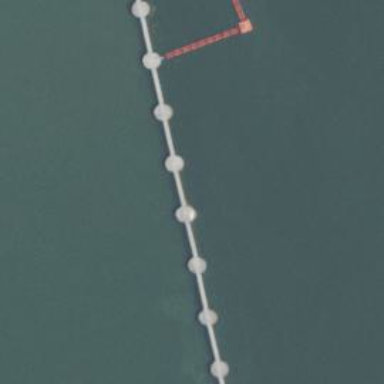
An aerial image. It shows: Floating barrier on the waterway.